Question: I have this navbar very simple, logo and a couple of links.
The thing is that the image won't fit the parent which has a fixed height.
As you can see the logo with gray background is taller than the div where I want it to fit:

'''
<nav class="menu-nav container-fluid" style="max-height:50px; background-color:gray;">
<div class="row ">
<a href="#" class="logo-img col h-100 ">
<img src="img/bruke-logo.png" class="mw-100" alt="logobruke">
</a>
<div class="col-7 h-100">
Menu
</div>
<div class="col-2 h-100">
<div class="row ">
<div class="col-6"><i class="fas fa-bell"></i></div>
<p class="col-6 text-right mb-0"><i class="fas fa-user"></i></p>
</div>
</div>
</div>
</nav>
'''
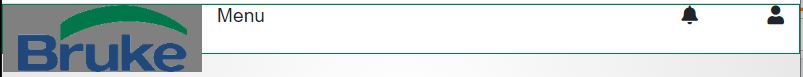
Answer: '''
.logo-img {
background: url(https://i.stack.imgur.com/DHJvc.jpg) no-repeat;
background-size: auto 100%;
}
'''
'''
<link href="https://cdnjs.cloudflare.com/ajax/libs/twitter-bootstrap/4.4.1/css/bootstrap.min.css" rel="stylesheet" />
<nav class="menu-nav container-fluid" style="max-height:50px; background-color:gray;">
<div class="row ">
<a href="#" class="logo-img col">
</a>
<div class="col-7 h-100">
Menu
</div>
<div class="col-2 h-100">
<div class="row ">
<div class="col-6"><i class="fas fa-bell"></i></div>
<p class="col-6 text-right mb-0"><i class="fas fa-user"></i></p>
</div>
</div>
</div>
</nav>
'''